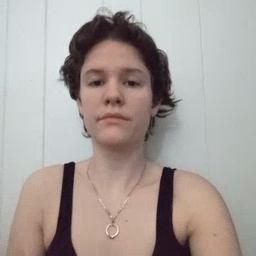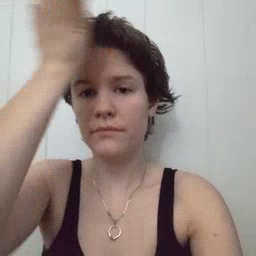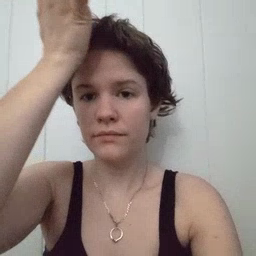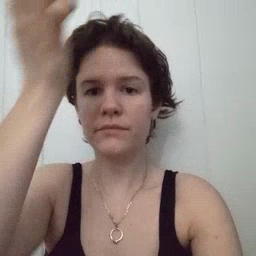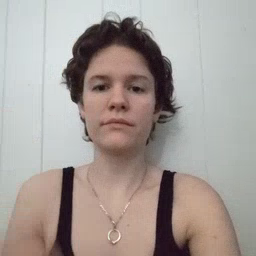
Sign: garbage